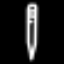
Label: pencil